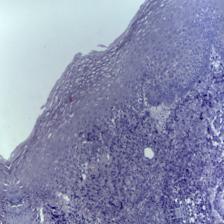
Diagnosis: OSCC